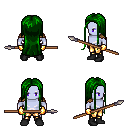
a pixel art fantasy rpg character, male body template, dark elf, purple skin, leather shoulder armor, gold greaves, green extra-long hairstyle, gold gloves, black shoes, spear, four views (front, back, left, right), 2x2 character sprite sheet, small pixel art, hard edges, no anti-aliasing